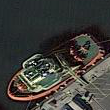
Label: Towing_vessel